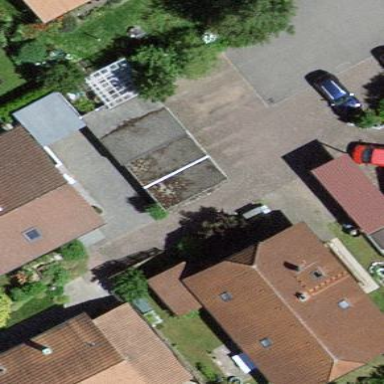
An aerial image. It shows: Group of garages.